Question: I am using 'Aurelia-Validation' in my project and trying to validate email address. When I add an email 'example@g', it passes the validation. Shouldn't email validation have '.com', '.net', etc extension at the end to pass the validation? See the <URL>link as an example.
Here is the screenshot to show what I mean:

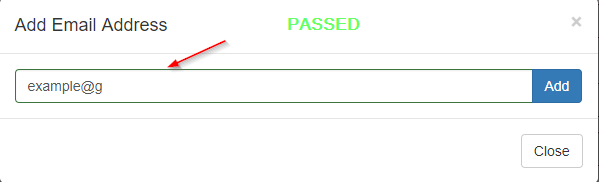
Answer: This is a bit nit-picky, but like emix already pointed out in comments, the validation regex used by 'aurelia-validation' is currently the widely accepted standard as specified by <URL>.
<URL> seems to follow this specification for validating 'input type="email"' at least. I couldn't find any official sources on chrome or edge though.
The JavaScript version of that regex is:
'''
/^<URL>*$/
'''
In simple terms this translates to:
1. (required) before the @ symbol, any number of alphanumeric characters and (certain) symbols
2. (required) after the @ symbol, between 1 and 63 alphanumeric characters or hyphens (and cannot start or end with a hyphen)
3. (optional) same as 2 (but starting with a period), repeated for any number of times
If you want to restrict this validation to emails which are routable in the internet, simply change the asterisk '*' at the end of the regex to a plus '+'. That keeps the regex identical except there must now be segment starting with a period.
'''
/^<URL>+$/
'''